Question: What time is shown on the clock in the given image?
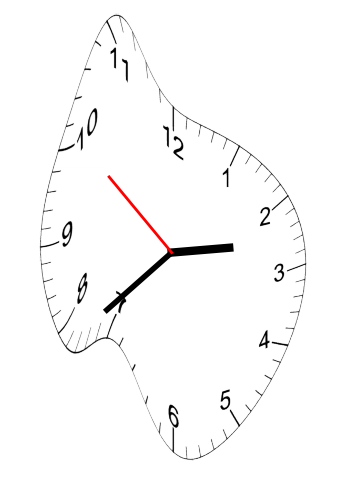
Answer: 02:37:51